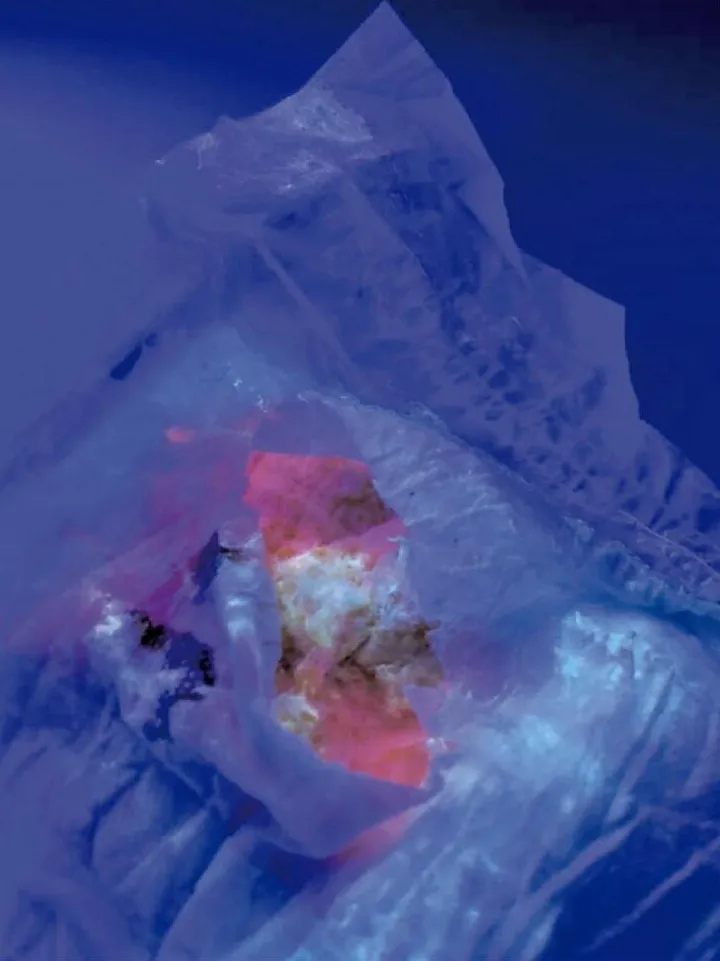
Fluorescence spectroscopy using Wood's lamp - bright red fluorescence of the urine-stained diapers.
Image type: medical_photograph (other_medical_photograph)